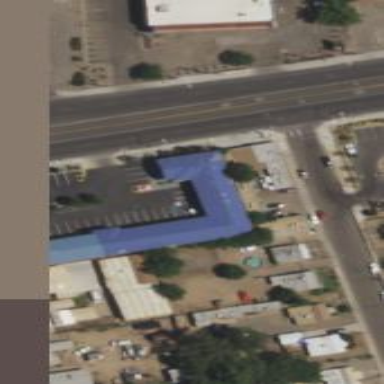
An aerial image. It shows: Motel building.